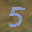
Label: 5